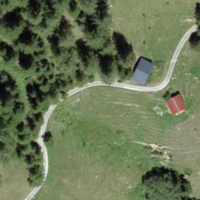
EUNIS habitat code: 26
Species observed at this site:
Geum rivale